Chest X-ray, PA view. Patient: 63 years old, sex F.
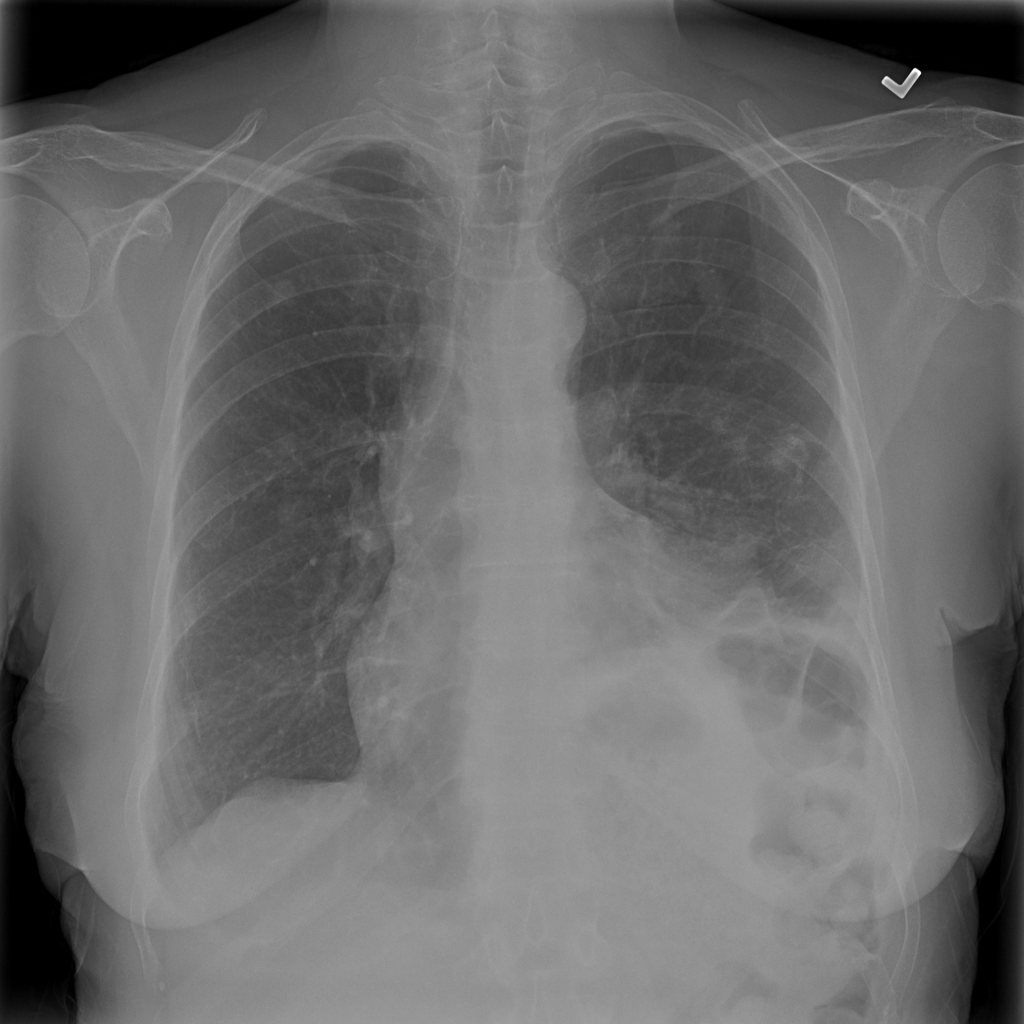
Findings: Atelectasis, Infiltration